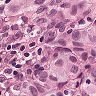
Metastatic tissue present: yes